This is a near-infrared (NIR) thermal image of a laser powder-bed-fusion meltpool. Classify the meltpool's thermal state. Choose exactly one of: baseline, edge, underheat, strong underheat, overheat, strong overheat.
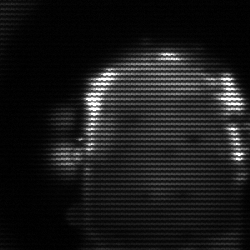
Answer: baseline